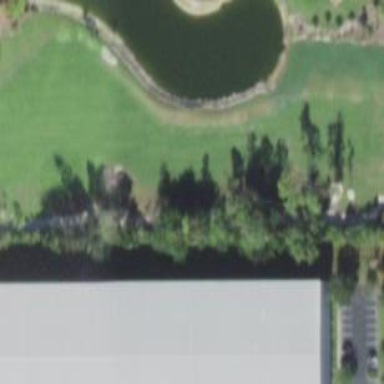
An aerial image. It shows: Golf fairway surrounded by grass.